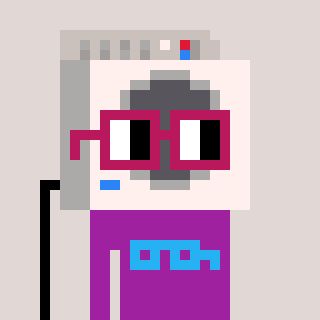
a pixel art character with square dark red glasses, a washing machine-shaped head and a magenta-colored body on a warm background